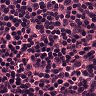
Metastatic tissue present: no